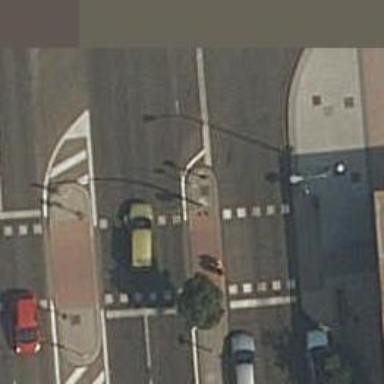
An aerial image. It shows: Zebra crossing with traffic signals. The crossing is marked by traffic lights.